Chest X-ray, AP view. Patient: 29 years old, sex F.
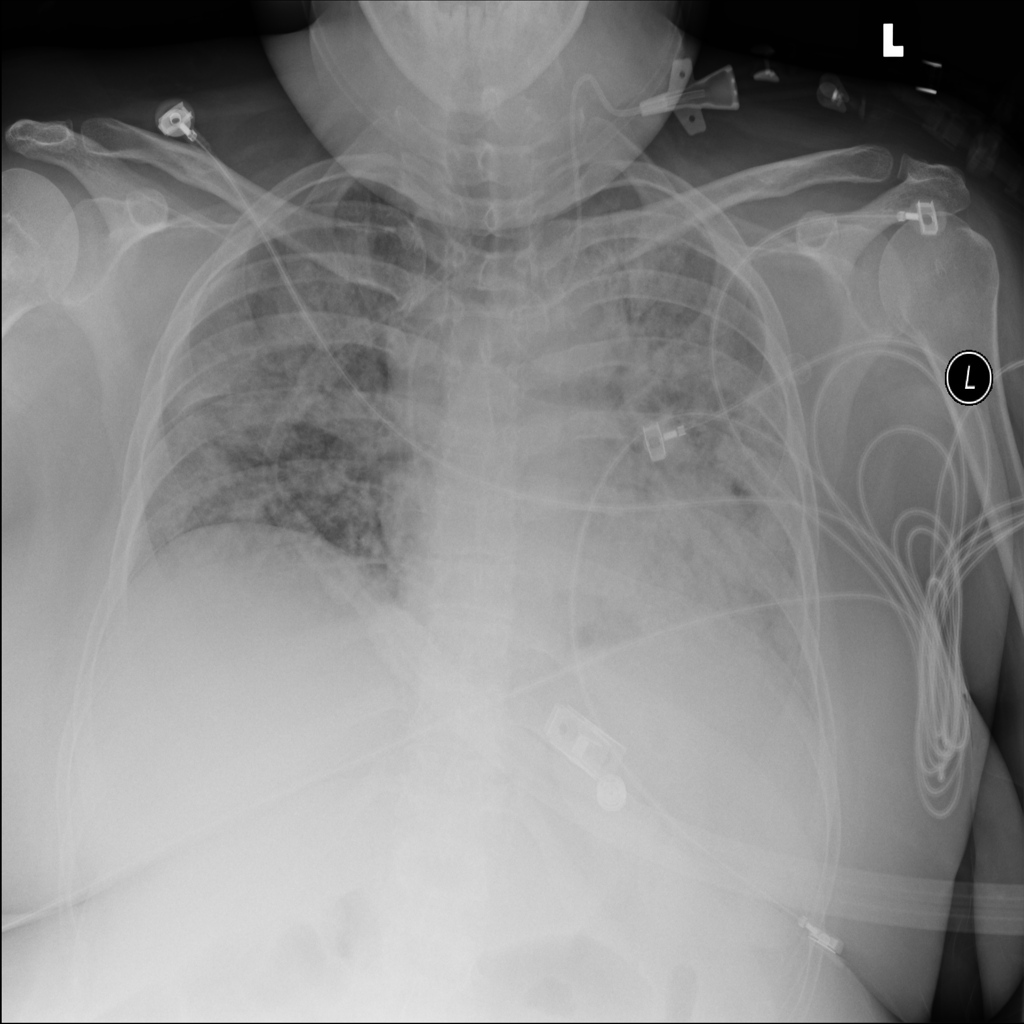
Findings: Infiltration